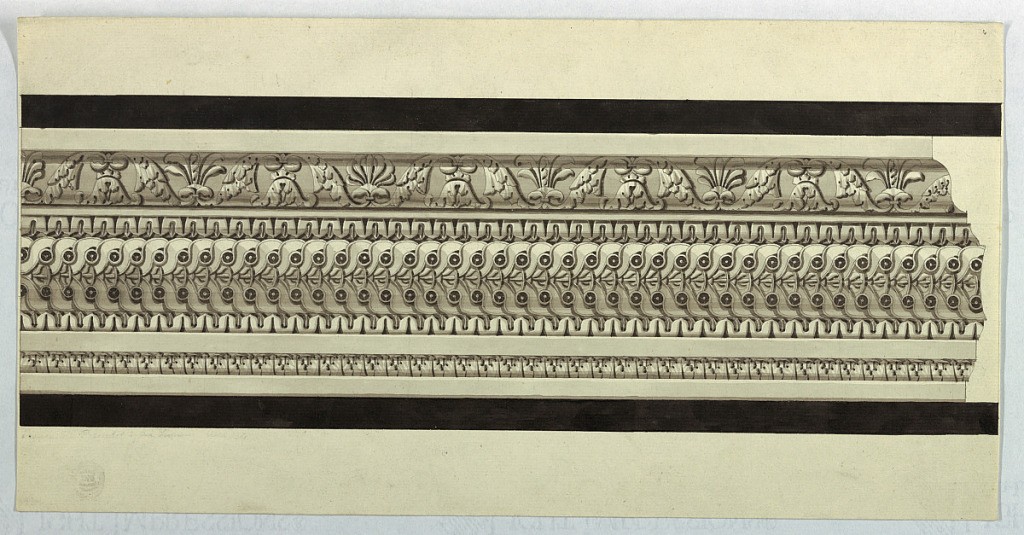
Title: Design for the Decoration of Mouldings
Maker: C. C., French, active 19th c.
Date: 1811
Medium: Graphite, pen and black ink, brush and gray watercolor, black on light creamy paper
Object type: drawing
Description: Above is an ogee with a palmette band. In the middle is a flat torus with an interlacement band. The section is at the right end. Black framing stripes above and below.